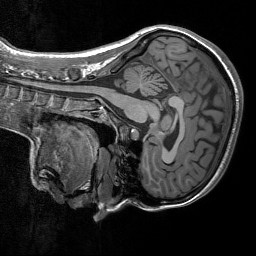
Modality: T1w
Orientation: sagittal
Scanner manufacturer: siemens
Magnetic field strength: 3 T
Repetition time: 1.76 s
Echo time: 0.0022 s